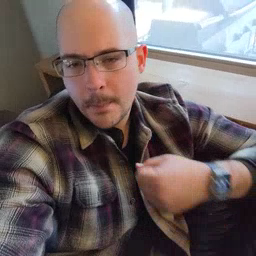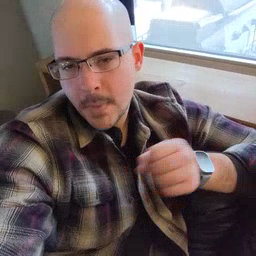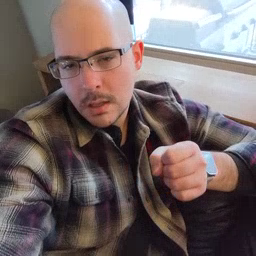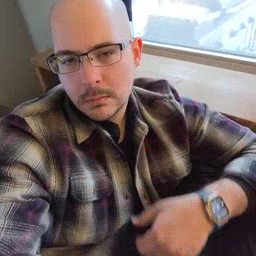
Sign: make